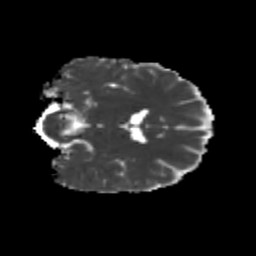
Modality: MD
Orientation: coronal
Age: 20
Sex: female
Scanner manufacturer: siemens
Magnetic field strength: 3 T
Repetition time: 3.5 s
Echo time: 0.104 s